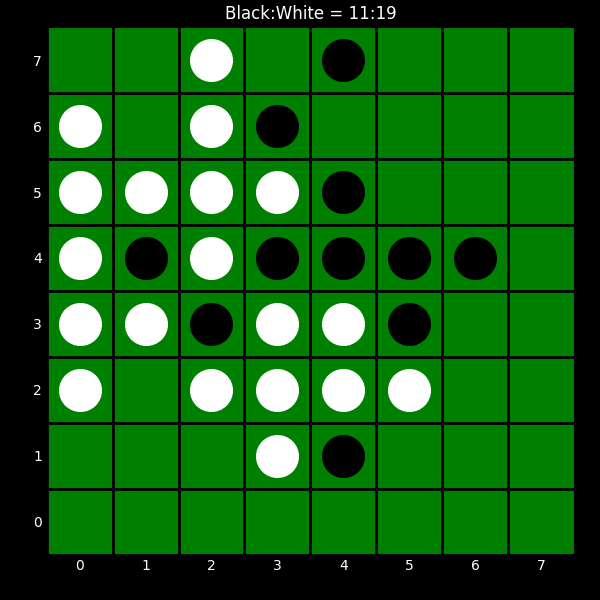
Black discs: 11
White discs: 19